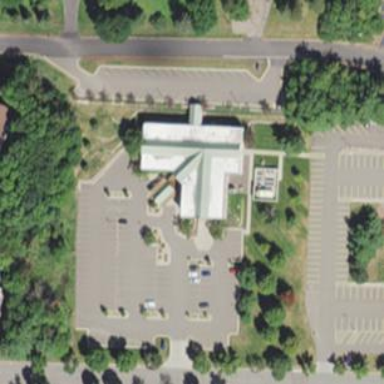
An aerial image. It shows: Healthcare clinic.